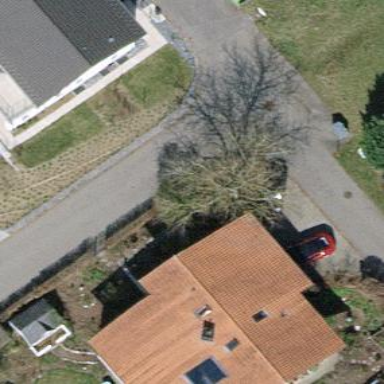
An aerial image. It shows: Building with tiled roof.